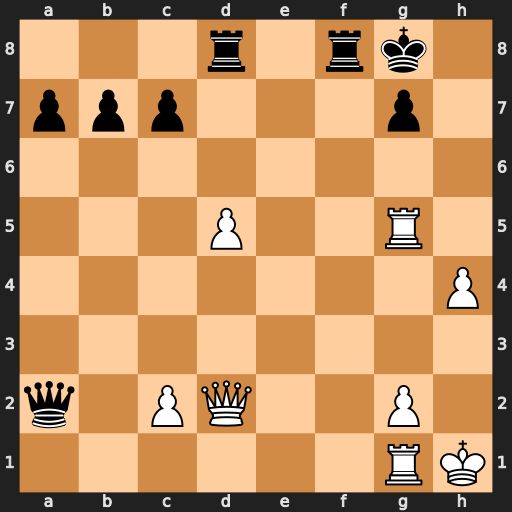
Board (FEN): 3r1rk1/ppp3p1/8/3P2R1/7P/8/q1PQ2P1/6RK
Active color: w
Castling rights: -
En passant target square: -
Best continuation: Qc3 Rf7 Ra1 Qxd5 Rxd5